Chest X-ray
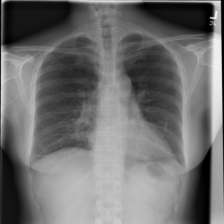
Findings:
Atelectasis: positive
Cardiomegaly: negative
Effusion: negative
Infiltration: positive
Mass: negative
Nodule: negative
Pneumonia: negative
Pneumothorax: negative
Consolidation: negative
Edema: negative
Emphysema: negative
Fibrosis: positive
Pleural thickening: negative
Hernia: negative